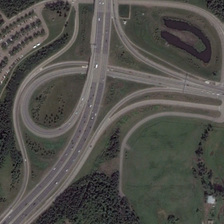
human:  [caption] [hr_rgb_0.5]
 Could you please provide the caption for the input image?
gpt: a large area of lawn and trees surround the road .

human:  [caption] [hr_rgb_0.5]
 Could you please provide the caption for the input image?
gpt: some green plants and a parking lot are near a viaduct with some cars .

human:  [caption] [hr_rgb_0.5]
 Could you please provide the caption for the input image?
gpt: some green plants and a parking lot are near a viaduct with some cars .

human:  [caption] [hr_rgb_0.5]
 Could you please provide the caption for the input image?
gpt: the highway is curved and straight .

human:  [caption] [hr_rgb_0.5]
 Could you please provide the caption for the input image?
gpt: the highway is curved and straight .